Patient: sex M, age 71
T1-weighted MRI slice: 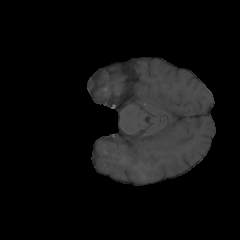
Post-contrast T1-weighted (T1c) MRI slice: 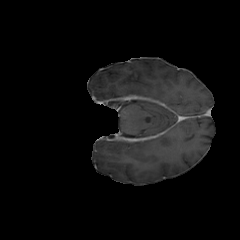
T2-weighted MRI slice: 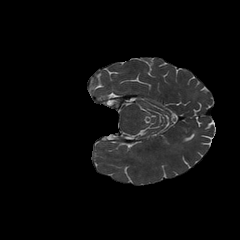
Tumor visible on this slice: no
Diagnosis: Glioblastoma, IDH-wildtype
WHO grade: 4